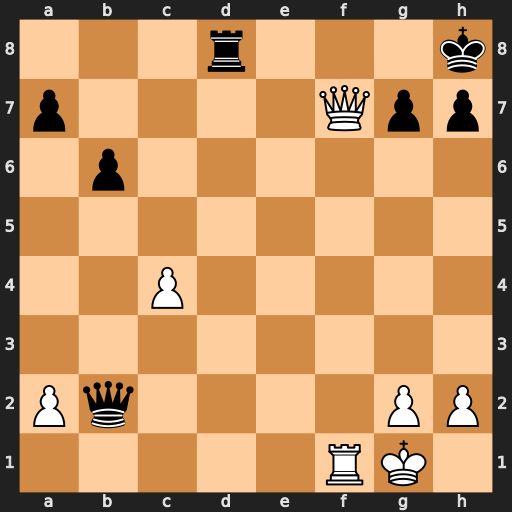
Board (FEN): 3r3k/p4Qpp/1p6/8/2P5/8/Pq4PP/5RK1
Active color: w
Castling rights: -
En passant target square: -
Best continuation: Qf8+ Rxf8 Rxf8#